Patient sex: M
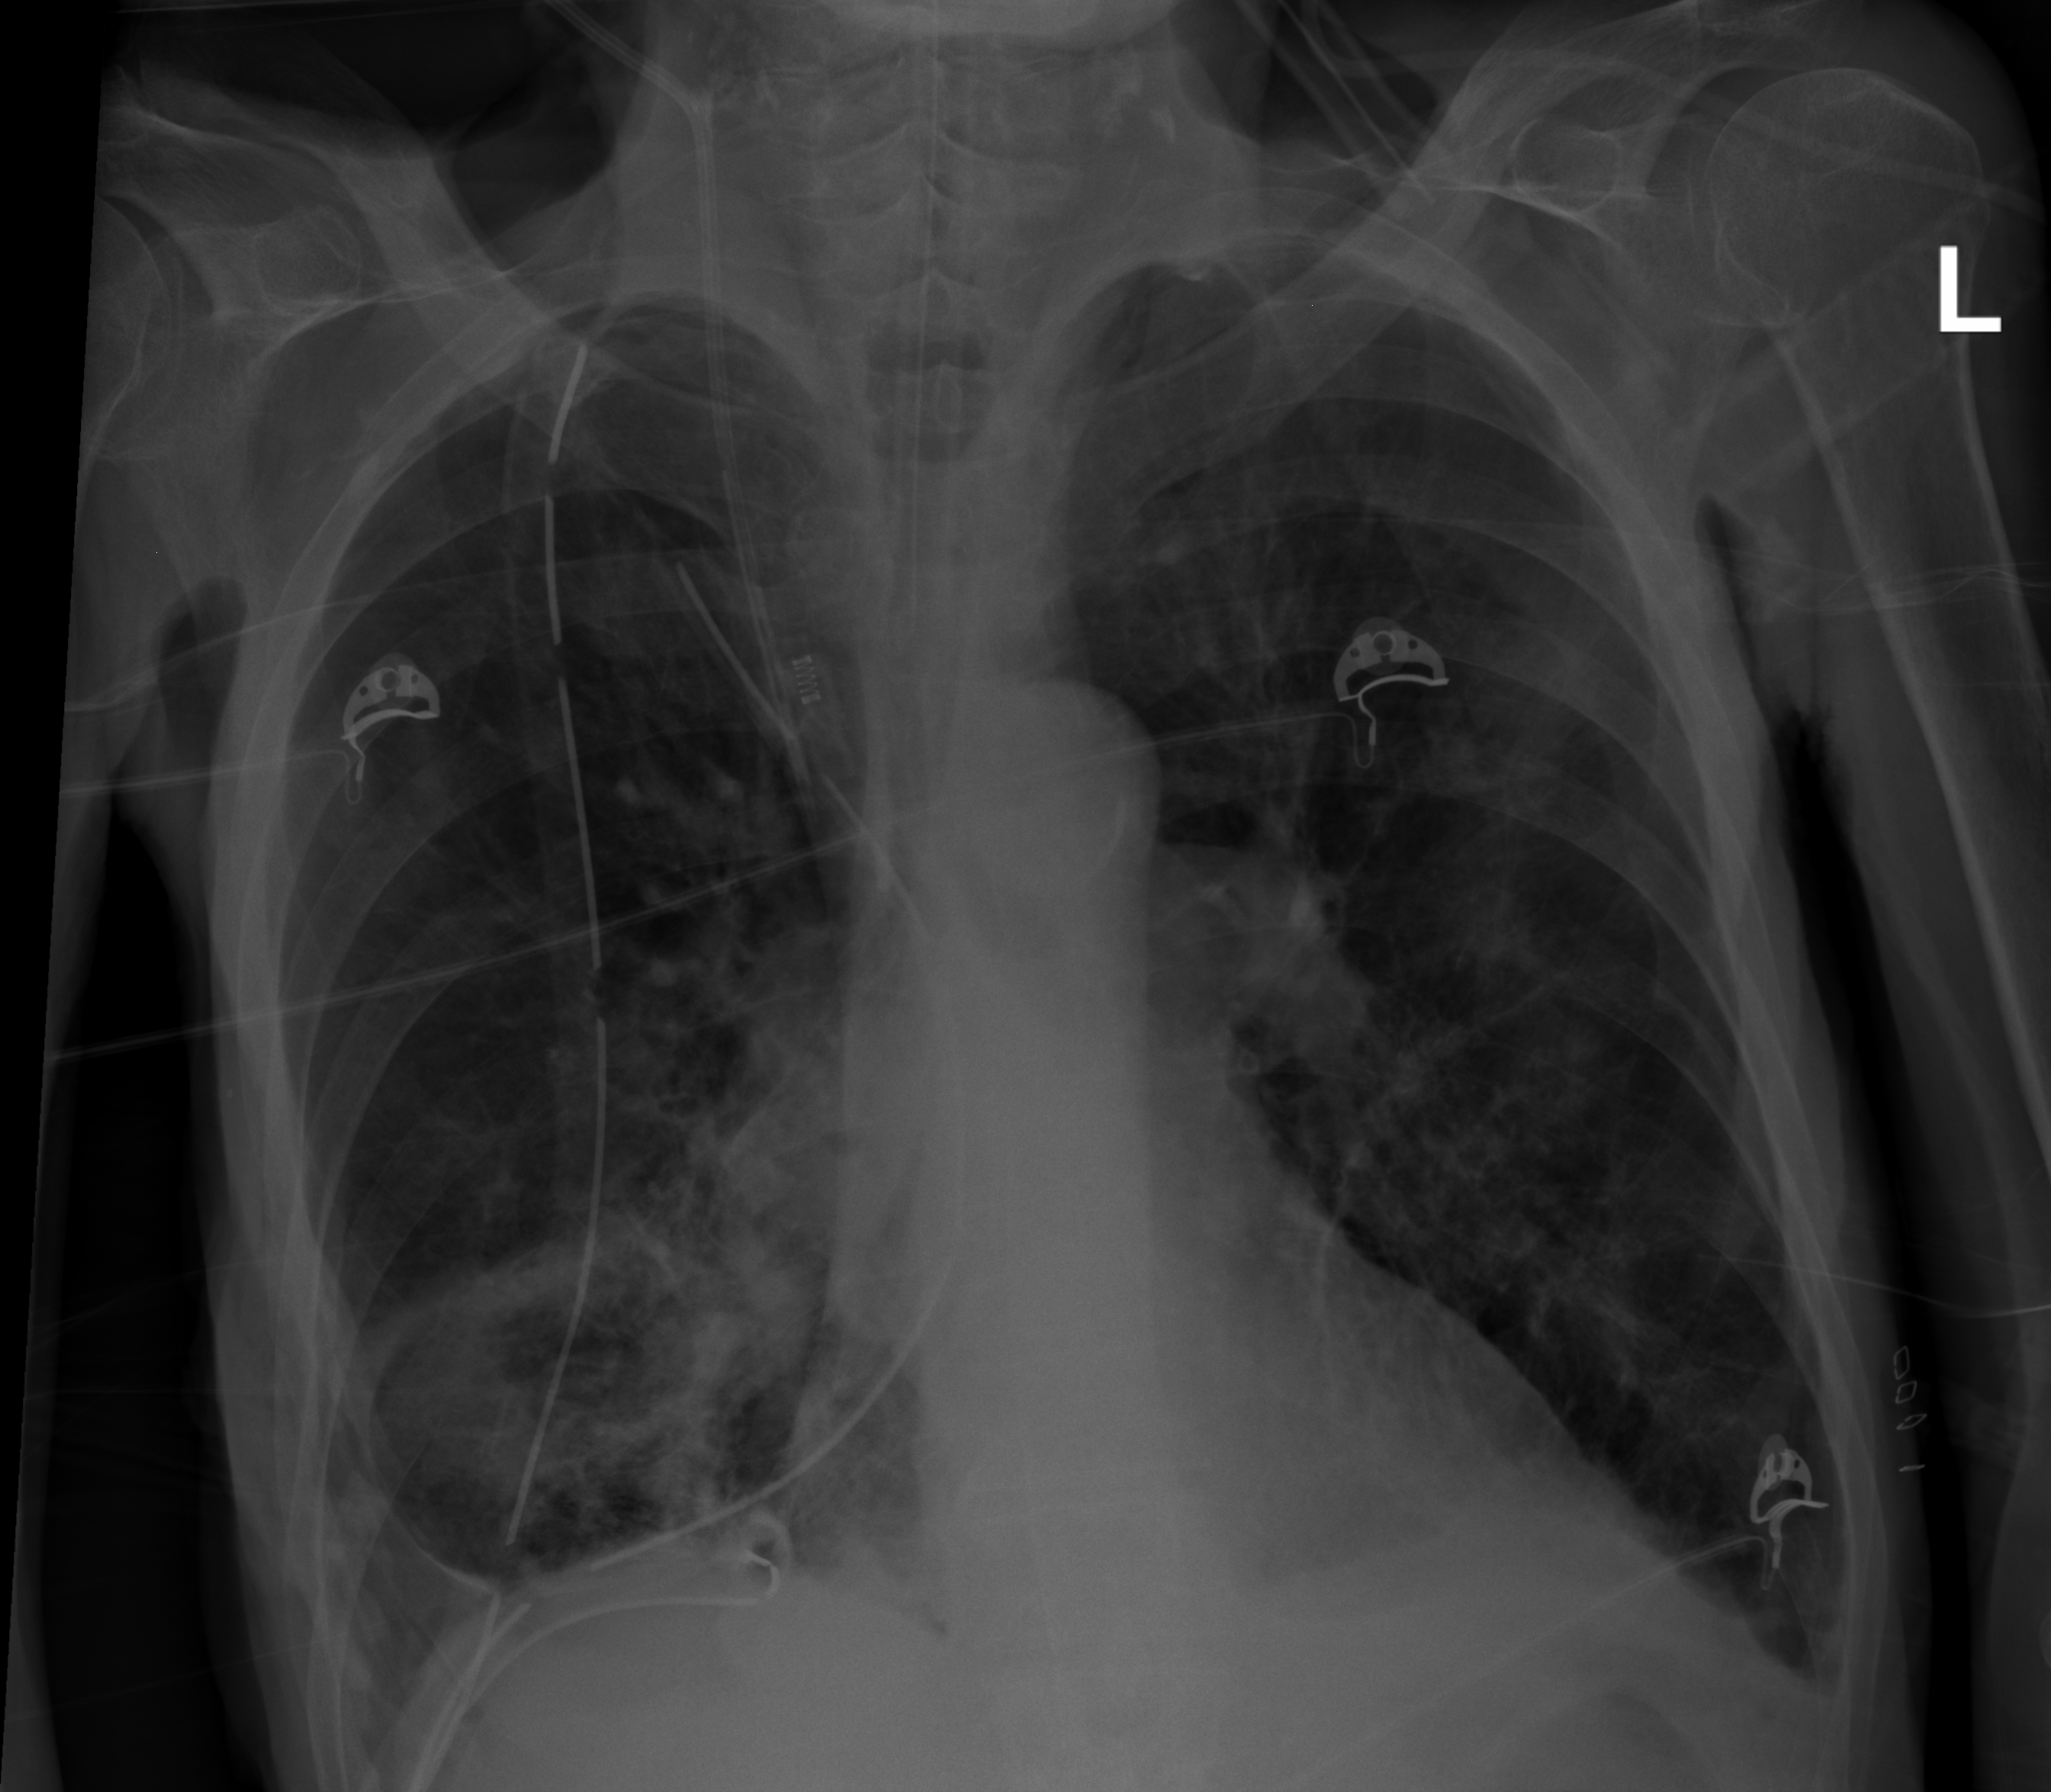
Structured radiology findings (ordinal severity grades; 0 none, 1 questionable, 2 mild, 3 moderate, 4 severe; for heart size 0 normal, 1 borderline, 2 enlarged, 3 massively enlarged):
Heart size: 0
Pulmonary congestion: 0
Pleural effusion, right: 2
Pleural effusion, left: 2
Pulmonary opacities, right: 3
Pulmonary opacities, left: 2
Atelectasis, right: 2
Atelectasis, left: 2